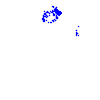
Particle: electron